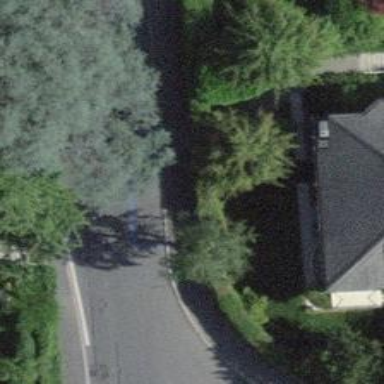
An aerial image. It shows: Sidewalk.